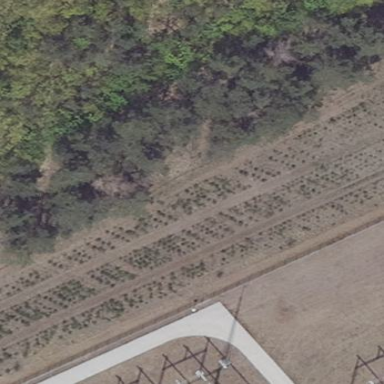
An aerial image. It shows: Plant nursery.